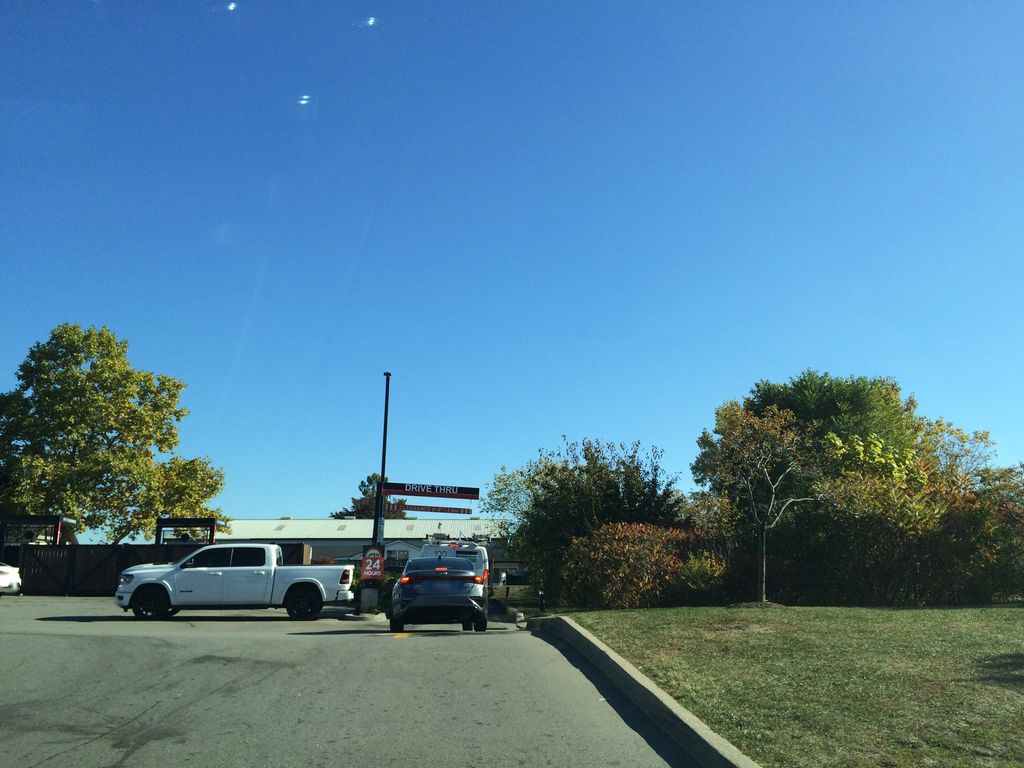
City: kitchener-waterloo